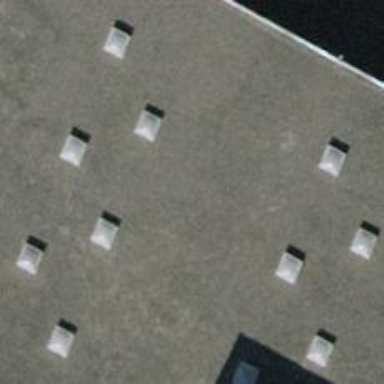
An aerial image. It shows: Distribution-level power substation.